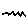
Label: zigzag